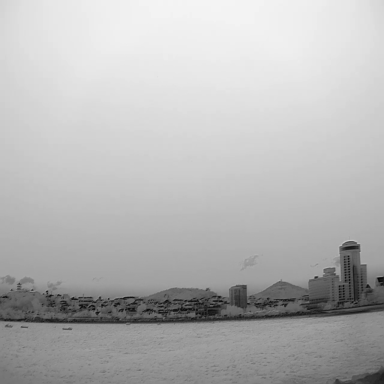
There are three bulk_carriers in the infrared image.